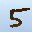
Label: 5